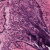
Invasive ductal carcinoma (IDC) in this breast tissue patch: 0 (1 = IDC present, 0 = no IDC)